Here is a 2-D grayscale rendering of raw bearing vibration samples (signal-to-image). Determine the bearing's health state. Answer with exactly one of: normal, inner_race, outer_race, ball.
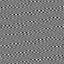
Answer: outer_race